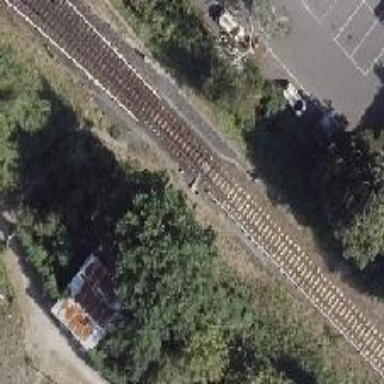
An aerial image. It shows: Railway switch with the turnout on the left side.